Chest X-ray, AP view. Patient: 60 years old, sex M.
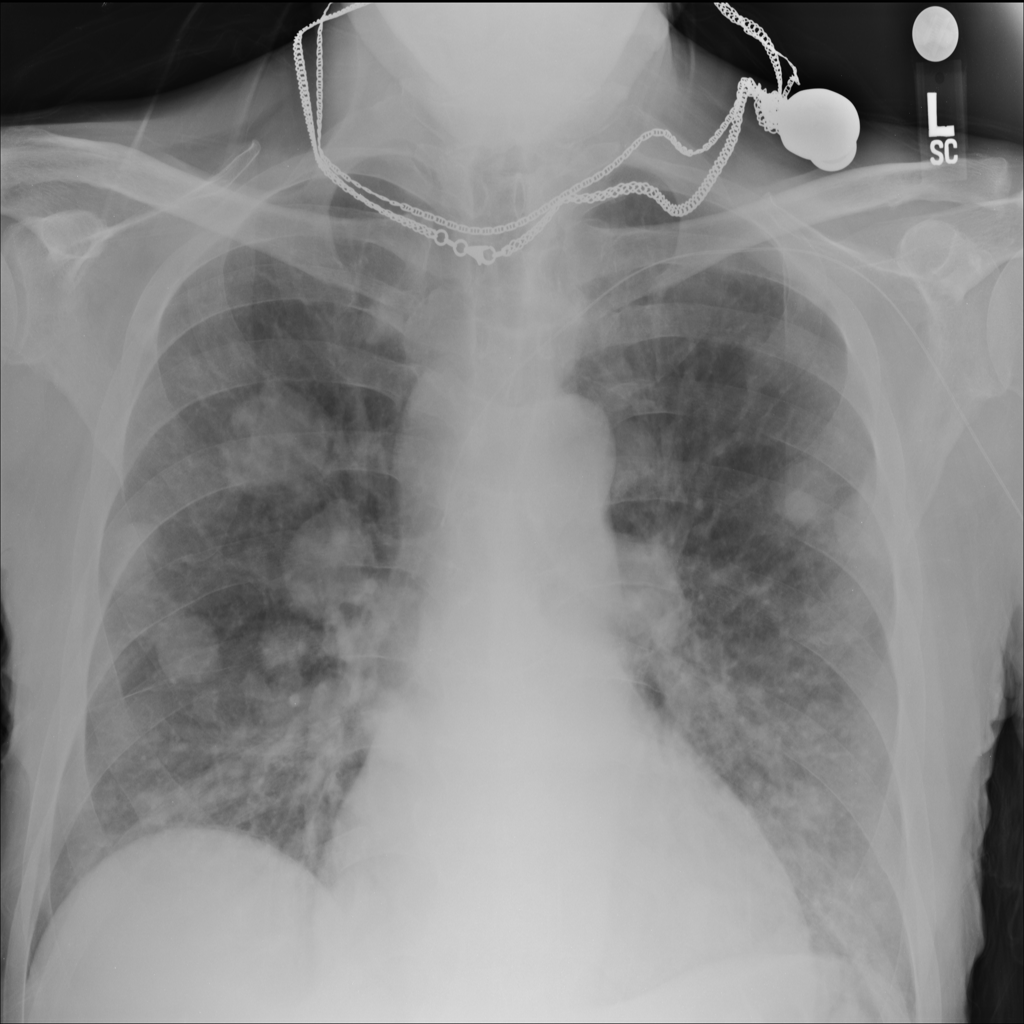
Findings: No Finding